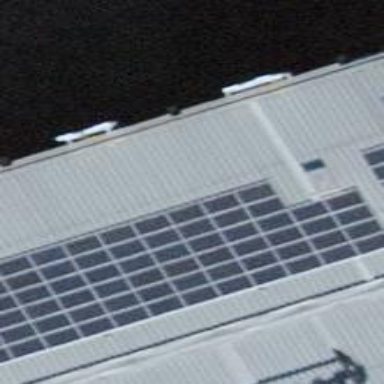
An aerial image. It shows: Solar power generator using photovoltaic panels.